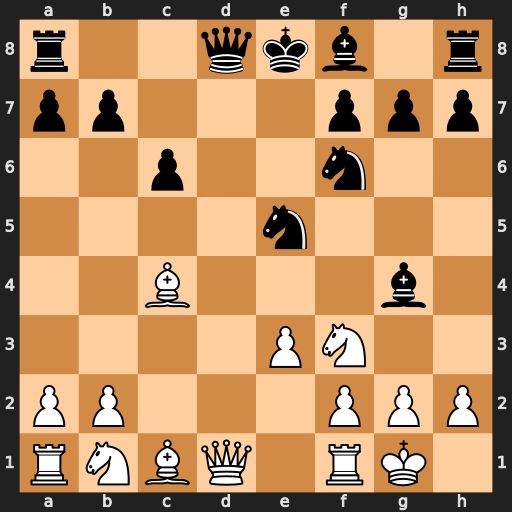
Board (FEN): r2qkb1r/pp3ppp/2p2n2/4n3/2B3b1/4PN2/PP3PPP/RNBQ1RK1
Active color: w
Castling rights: kq
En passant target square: -
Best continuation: Qxd8+ Rxd8 Nxe5